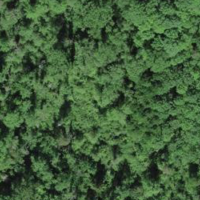
EUNIS habitat code: 41
Species observed at this site:
Lamium galeobdolon